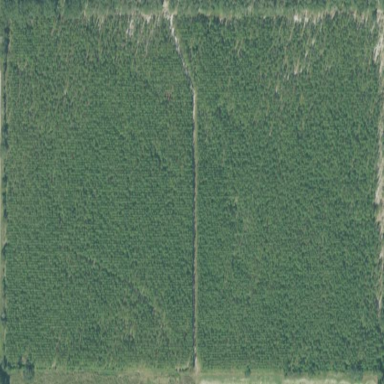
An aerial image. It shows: Forest dominated by needle-leaved trees.